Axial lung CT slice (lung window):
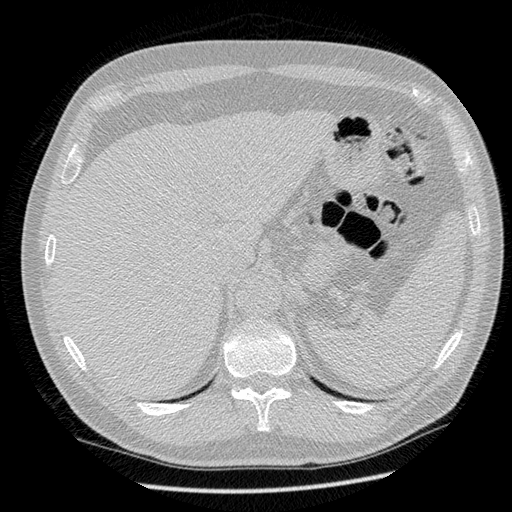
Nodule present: no